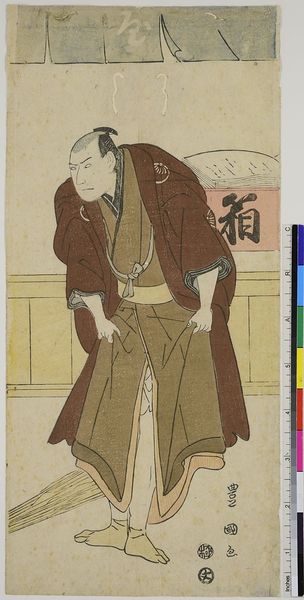
Künstler: Utagawa Toyokuni I
Standort: Hamburg
Institution: Museum für Kunst und Gewerbe Hamburg
Schlagwörter: mann, umhang, gelb, grün, ocker, braun, frisur, haar, raum, schwarz, zeichen, gürtel, rot, arm, arme, stehen, herr, innenraum, vorhang, ast, gold, beine, bein, holzschnitt, japan, schrift, grafik, graphik, füsse, besen, japanisch, schriftzeichen, buch, asien, druck, druckgraphik, druckgrafik, stempel, china, verbeugen, zeit, schauspieler, farbholzschnitt, schauspielerin, kimono, chinese, samurai, japaner, kabuki, edo, reproduktionen, mehrfarbendruck, druckerzeugnisse, ukiyo, holzschintt, mehrplattendruck